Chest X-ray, AP view. Patient: 38 years old, sex M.
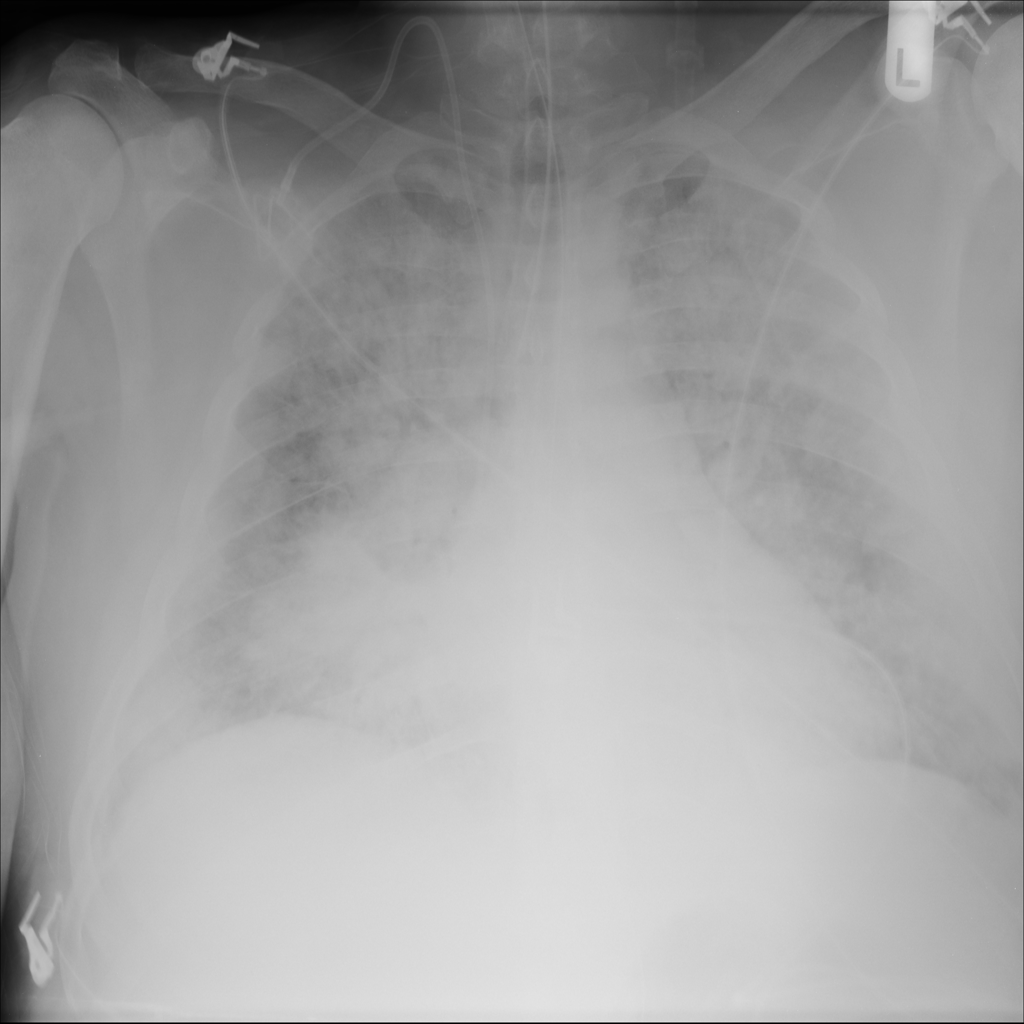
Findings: No Finding